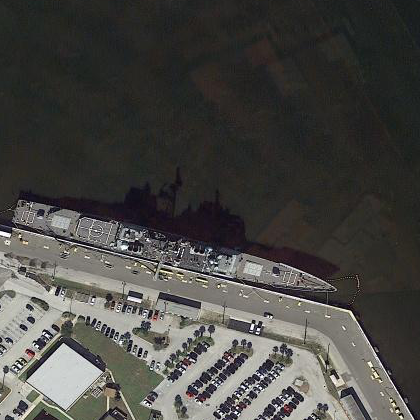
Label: Ticonderoga-class_cruiser